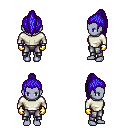
a pixel art fantasy rpg character, female body template, dark elf, purple skin, white long-sleeve shirt, metal pants, blue long topknot hairstyle, gold gloves, four views (front, back, left, right), 2x2 character sprite sheet, small pixel art, hard edges, no anti-aliasing